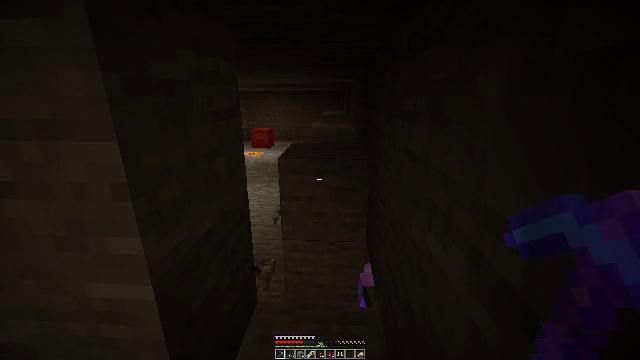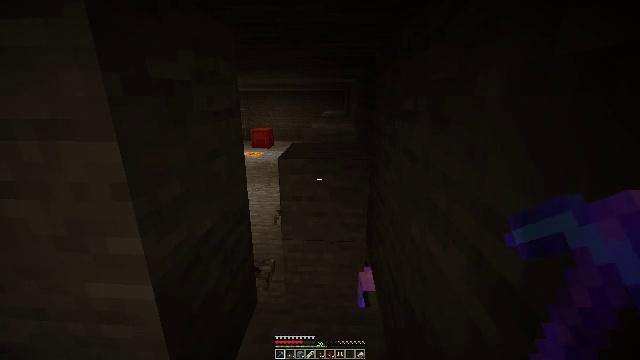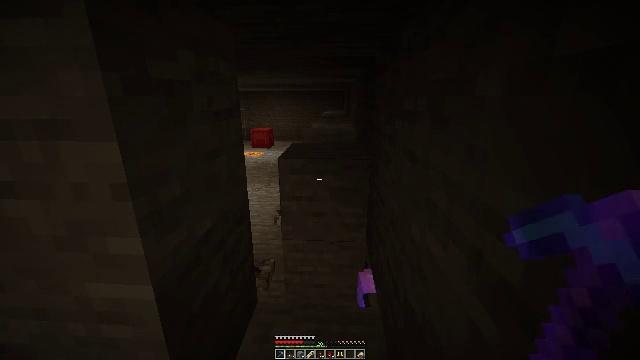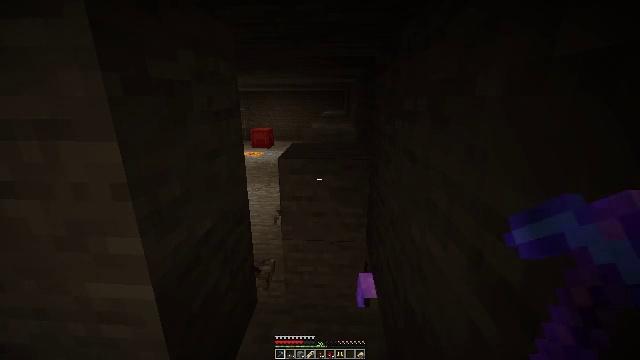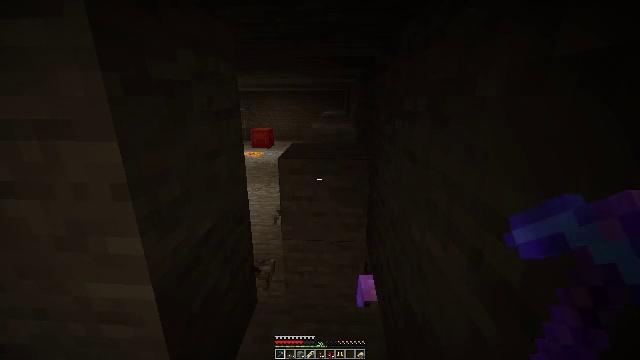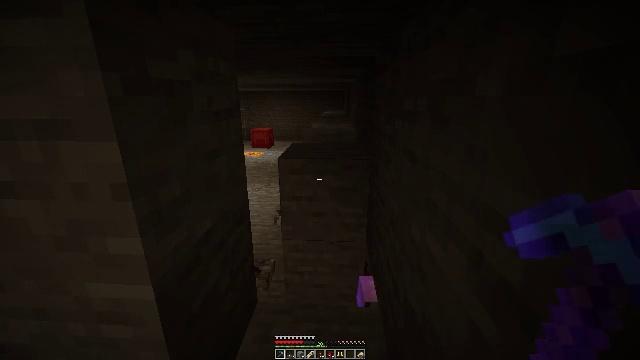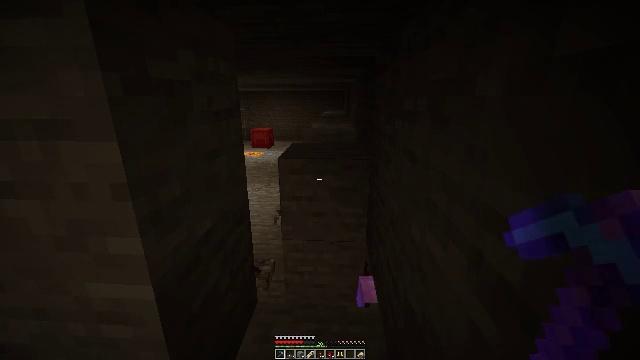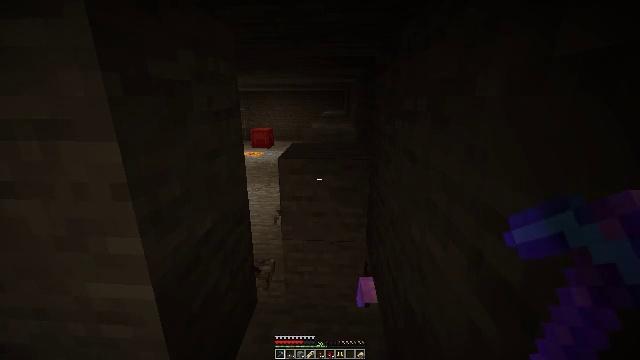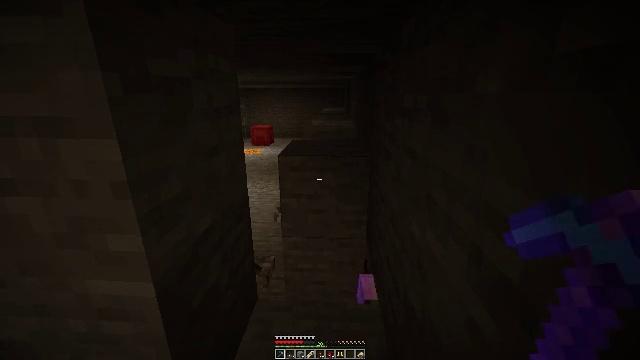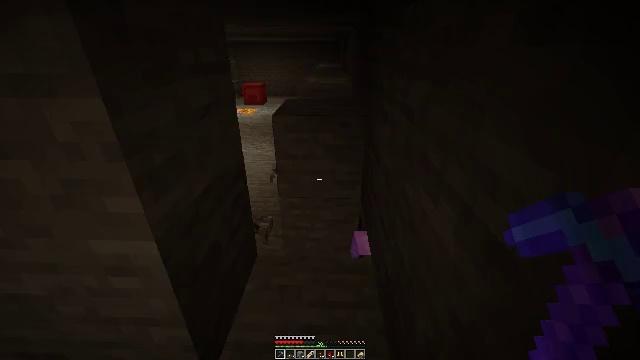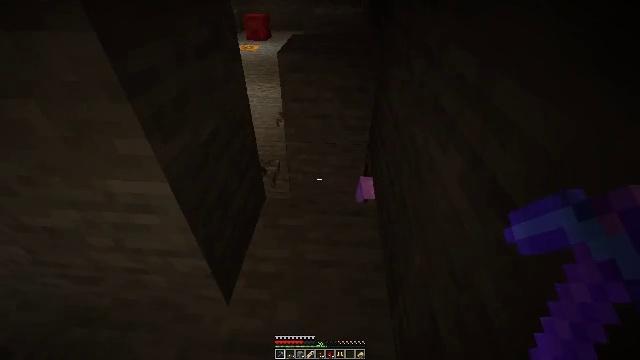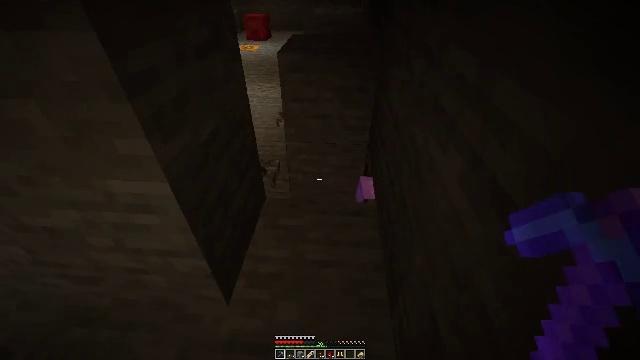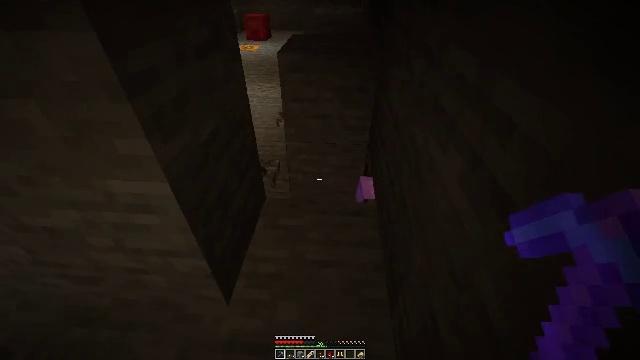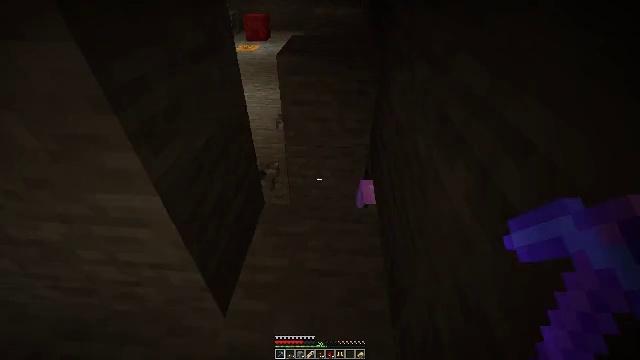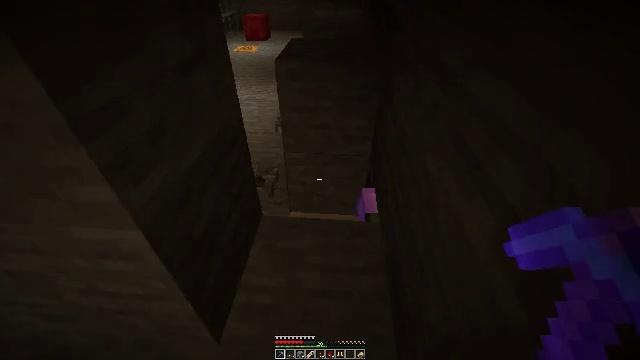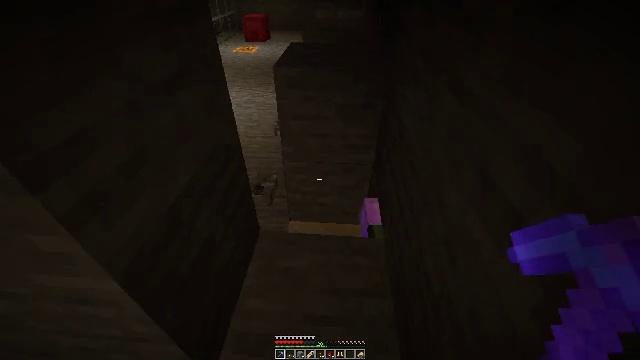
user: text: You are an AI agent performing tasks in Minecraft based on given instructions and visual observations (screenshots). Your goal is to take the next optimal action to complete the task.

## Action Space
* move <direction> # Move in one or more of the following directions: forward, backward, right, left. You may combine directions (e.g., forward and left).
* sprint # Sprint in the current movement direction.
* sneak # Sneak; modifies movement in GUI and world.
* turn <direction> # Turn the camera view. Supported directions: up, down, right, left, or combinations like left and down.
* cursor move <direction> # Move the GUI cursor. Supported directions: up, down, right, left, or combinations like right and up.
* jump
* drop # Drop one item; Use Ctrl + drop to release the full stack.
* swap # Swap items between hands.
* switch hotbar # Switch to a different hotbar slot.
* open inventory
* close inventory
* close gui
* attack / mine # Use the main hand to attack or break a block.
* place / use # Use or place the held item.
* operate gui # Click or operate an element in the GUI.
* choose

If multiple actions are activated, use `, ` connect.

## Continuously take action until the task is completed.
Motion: motion action
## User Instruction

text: Reclaim the stonecutter into your inventory.
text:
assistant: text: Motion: no_op
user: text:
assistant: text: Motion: no_op
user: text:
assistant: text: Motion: no_op
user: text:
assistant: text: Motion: no_op
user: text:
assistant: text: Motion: no_op
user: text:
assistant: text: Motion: no_op
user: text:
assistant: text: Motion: no_op
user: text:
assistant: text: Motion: no_op
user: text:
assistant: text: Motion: turn right and down
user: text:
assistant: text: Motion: turn left and down
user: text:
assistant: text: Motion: no_op
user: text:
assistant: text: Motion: no_op
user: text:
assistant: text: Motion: move forward
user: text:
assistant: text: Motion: move forward
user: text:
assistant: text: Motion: move forward
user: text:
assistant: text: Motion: move forward
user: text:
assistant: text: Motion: move forward
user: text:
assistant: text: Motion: move forward
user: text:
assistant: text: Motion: move forward, sneak, turn right and down
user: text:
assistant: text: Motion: move forward, sneak, turn right and down
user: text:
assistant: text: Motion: move forward, sneak, turn down
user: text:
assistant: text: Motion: move forward, sneak
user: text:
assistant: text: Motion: move forward, sneak
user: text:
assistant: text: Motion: move forward, sneak
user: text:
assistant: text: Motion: move forward, sneak
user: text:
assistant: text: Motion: move forward, sneak
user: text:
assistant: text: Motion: move forward, sneak
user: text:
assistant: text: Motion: move forward, sneak
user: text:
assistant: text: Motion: sneak
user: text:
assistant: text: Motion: sneak